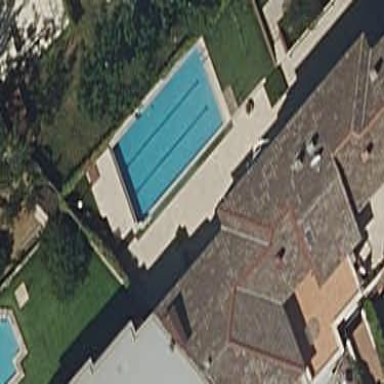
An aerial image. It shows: Swimming pool located in leisure land.